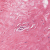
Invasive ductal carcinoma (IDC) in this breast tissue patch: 0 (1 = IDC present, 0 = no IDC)